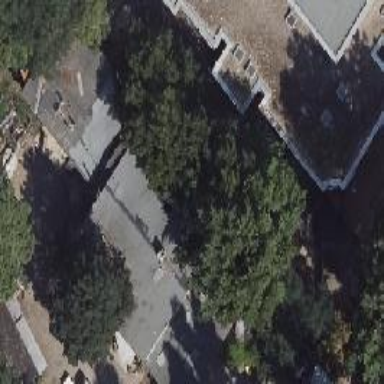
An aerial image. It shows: View of roof of building.